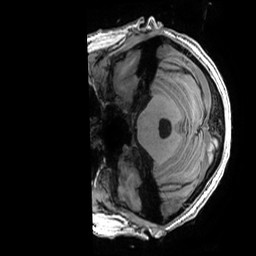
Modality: T1w
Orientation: axial